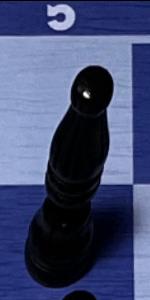
Label: Bishop_Black